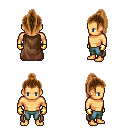
a pixel art fantasy rpg character, male body template, human, tanned skin, brown cape, teal pants, brown long topknot hairstyle, gold gloves, four views (front, back, left, right), 2x2 character sprite sheet, small pixel art, hard edges, no anti-aliasing